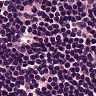
Metastatic tissue present: no